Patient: sex M, age 52
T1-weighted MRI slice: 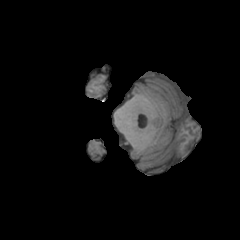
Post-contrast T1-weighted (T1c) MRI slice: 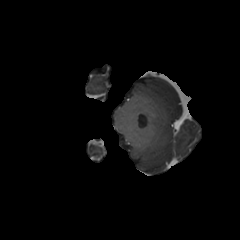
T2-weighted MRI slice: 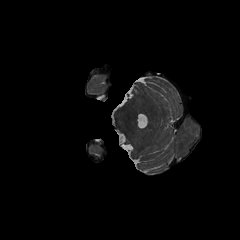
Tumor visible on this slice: no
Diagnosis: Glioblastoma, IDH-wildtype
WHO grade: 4